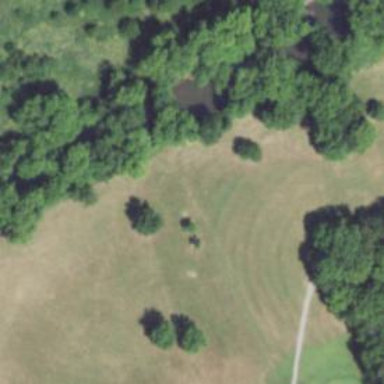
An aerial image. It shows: Golf hole.